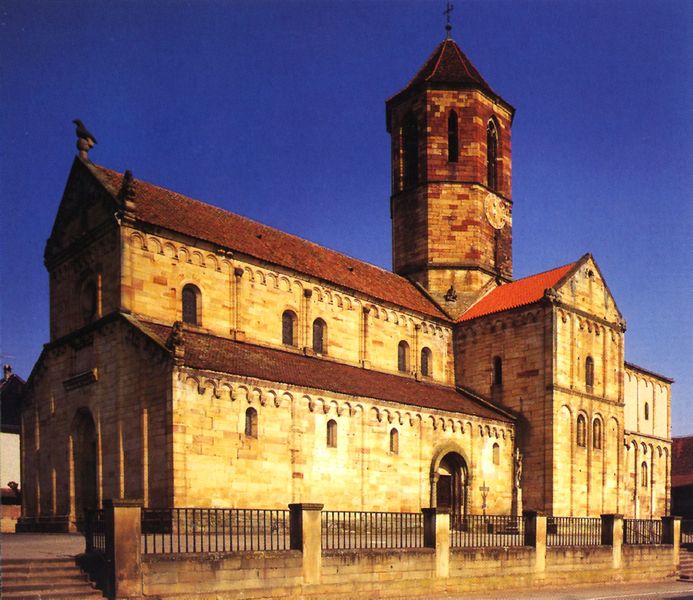
Titel: Pfarrkirche St. Peter und Paul in Rosheim
Standort: Rosheim, Pfarrkirche (EU - F - Elsass)
Schlagwörter: adler, blau, himmel, schatten, vogel, kirchturm, ocker, fenster, hell, licht, tür, dach, gebäude, haus, rot, zaun, gitter, kirche, turm, fassade, giebel, ziegel, farbe, tag, treppe, stufen, tor, foto, bögen, eingang, burg, kloster, kreuz, portal, sims, kirchenschiff, sandstein, rundbögen, romanik, rabe, oktogon, achteck, basilika, blauer, bauwerk, romanisch, hallenkirche, gotteshaus, trppe, epoche, kirchenfassade, kirchenportral